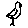
Label: bird